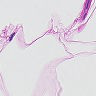
Metastatic tissue present: no